Question: !Ay, caramba! -

this is squeezing my non computer science little brain - please help
I potentially have two DB tables-
The first one a user(folder) table which is a tree structure(parent child)(usersorganised into clients or deptartments)
Its fully editable so new structure(parentid left right etc) needs to be re-written pretty often
I then have an item(folder) table tree structure - Same thing - editable so add, delete, copy, paste, move around... as in <URL>
NB I expect the depth of the tree to rarely be more than 5 so depth first is not really necessary...although I am considering it (safer) - there are however going to be one hell of a lot of items and potentially users.
Just looking for a bit of direction after googleing for ages...
Problem 1 - One table or two? - One table would be lovely ...only the entire DBtable would need to be re-written on a save if Im moving folders around. Considering that this structure needs to monitor all users and item...its a big SQL UPDATE
Problem 2 - Multiple root tree structures... If i just wanted to access the structure at say...user 5(root) play about and save a portion of the tree I'm opening myself up to left/right / id's being corrupt.
Basically the requirements are to have users login - They can then manage their user structure which can be organised into folders(clients).
Then allow those logged in users to add item folders(organizing items) to other users and have the functionality to be able to copy(add,rename,move,delete) item folders across users...so that those users (when logged in) can only view those items.
pheew. hope i've explained this ok
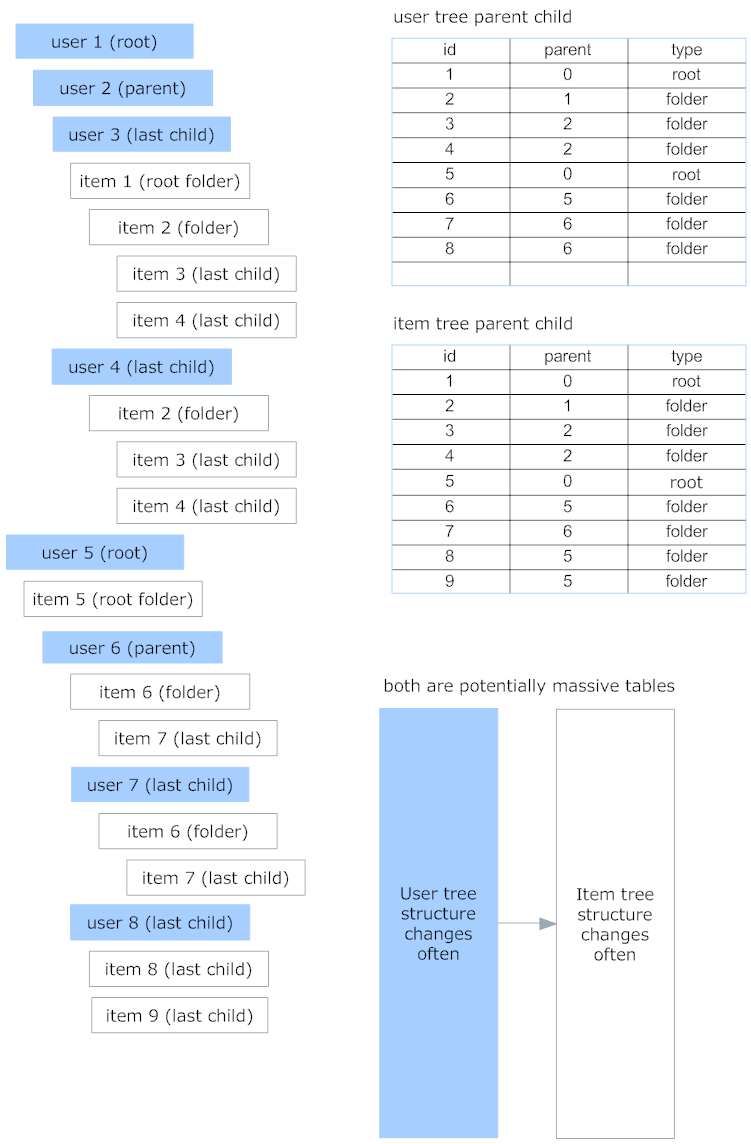
Answer: I spoke to one of our top DBAs for some assistance on the matter.
The principle problem with these types of design is not the number of tables but the type of use.
If it is a single user system the use of one table is not a problem, it is a little messy to manage, but the merge command can help here.
If the data is to be accessed simultaneously by a number of users this kind of structure can cause locking problems.
"I would go for two tables with the first holding the data and second holding just the relationship information parent to child. If you have multiple relationships between items
I.e a parent having many children it would have multiple rows in the relationship table. (Oracle have adopted this approach for their foreign key relationships (Parent- Child))"
Hope this helps